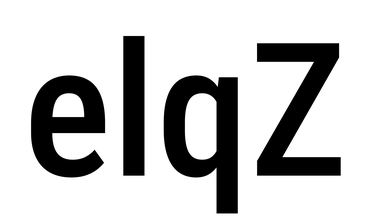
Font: Roboto_Condensed_Medium